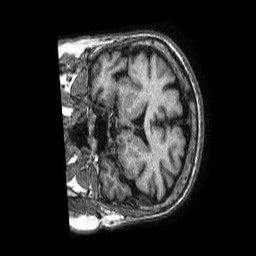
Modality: T1w
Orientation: coronal
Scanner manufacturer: philips
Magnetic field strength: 1.5 T
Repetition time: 0.00718 s
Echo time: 0.003249 s